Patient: sex M, age 43
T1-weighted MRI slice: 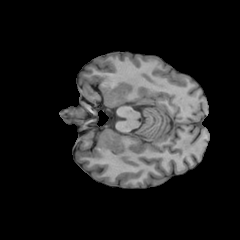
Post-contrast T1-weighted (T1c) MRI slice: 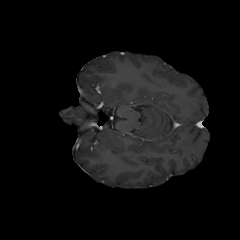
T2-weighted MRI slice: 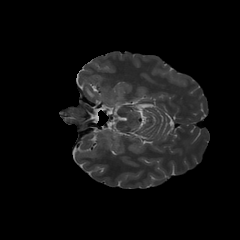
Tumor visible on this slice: yes
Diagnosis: Glioblastoma, IDH-wildtype
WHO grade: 4